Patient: sex F, age 34
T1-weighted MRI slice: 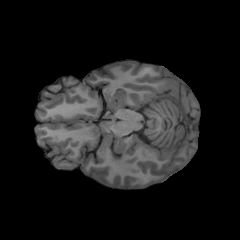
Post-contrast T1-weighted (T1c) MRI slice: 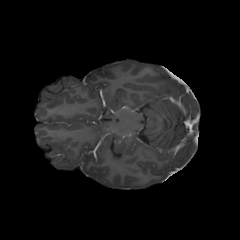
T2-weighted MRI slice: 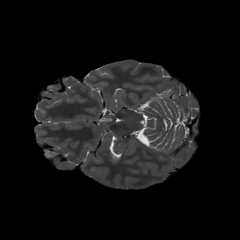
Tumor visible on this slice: yes
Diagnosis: Astrocytoma, IDH-mutant
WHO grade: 3